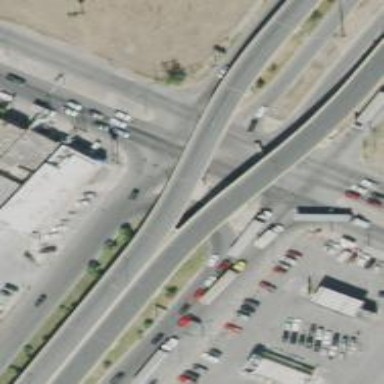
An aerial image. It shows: Trunk highway bridge with asphalt surface.